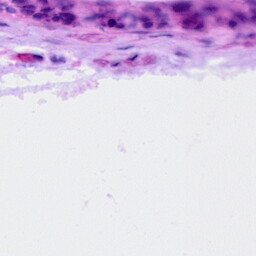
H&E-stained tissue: Ovarian